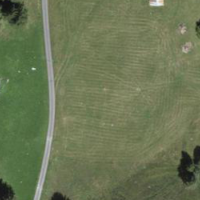
EUNIS habitat code: 24
Species observed at this site:
Milvus milvus
Maniola jurtina
Campanula barbata
Eristalis tenax